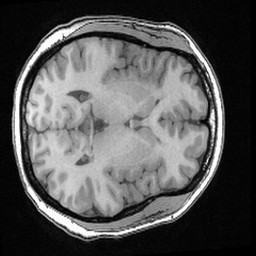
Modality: T1w
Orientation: axial
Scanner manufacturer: ge
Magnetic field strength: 3 T
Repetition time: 0.008572 s
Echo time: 0.003384 s